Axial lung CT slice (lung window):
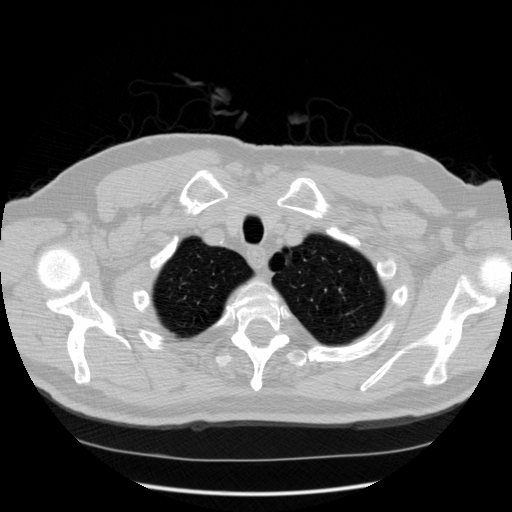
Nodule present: no